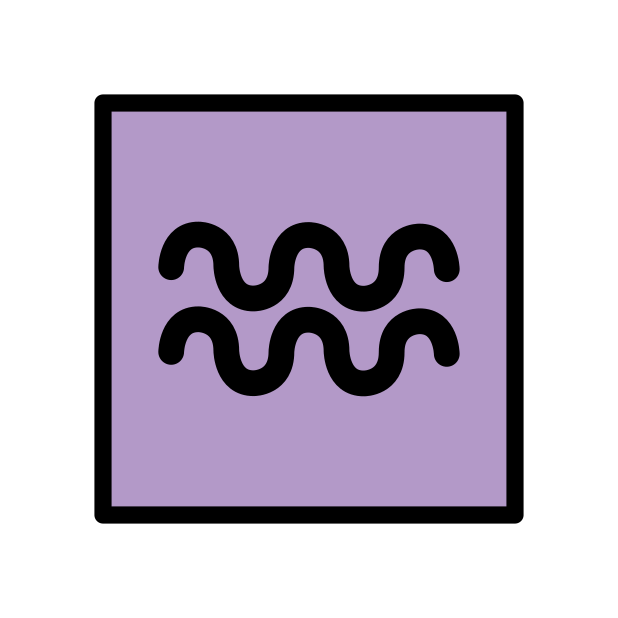
Aquarius